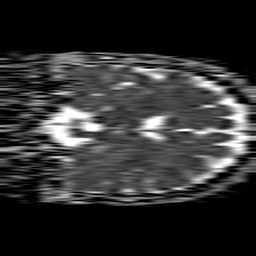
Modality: ADC
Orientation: coronal
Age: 55
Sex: female
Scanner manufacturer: philips
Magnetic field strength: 1.5 T
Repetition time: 4.6 s
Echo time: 0.08528 s